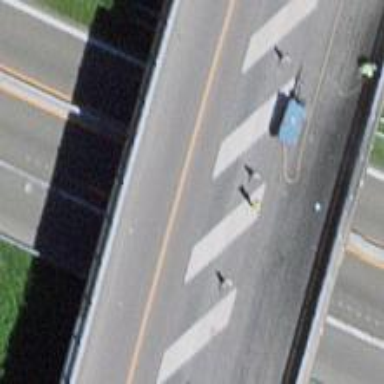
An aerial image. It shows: Asphalt motorway.